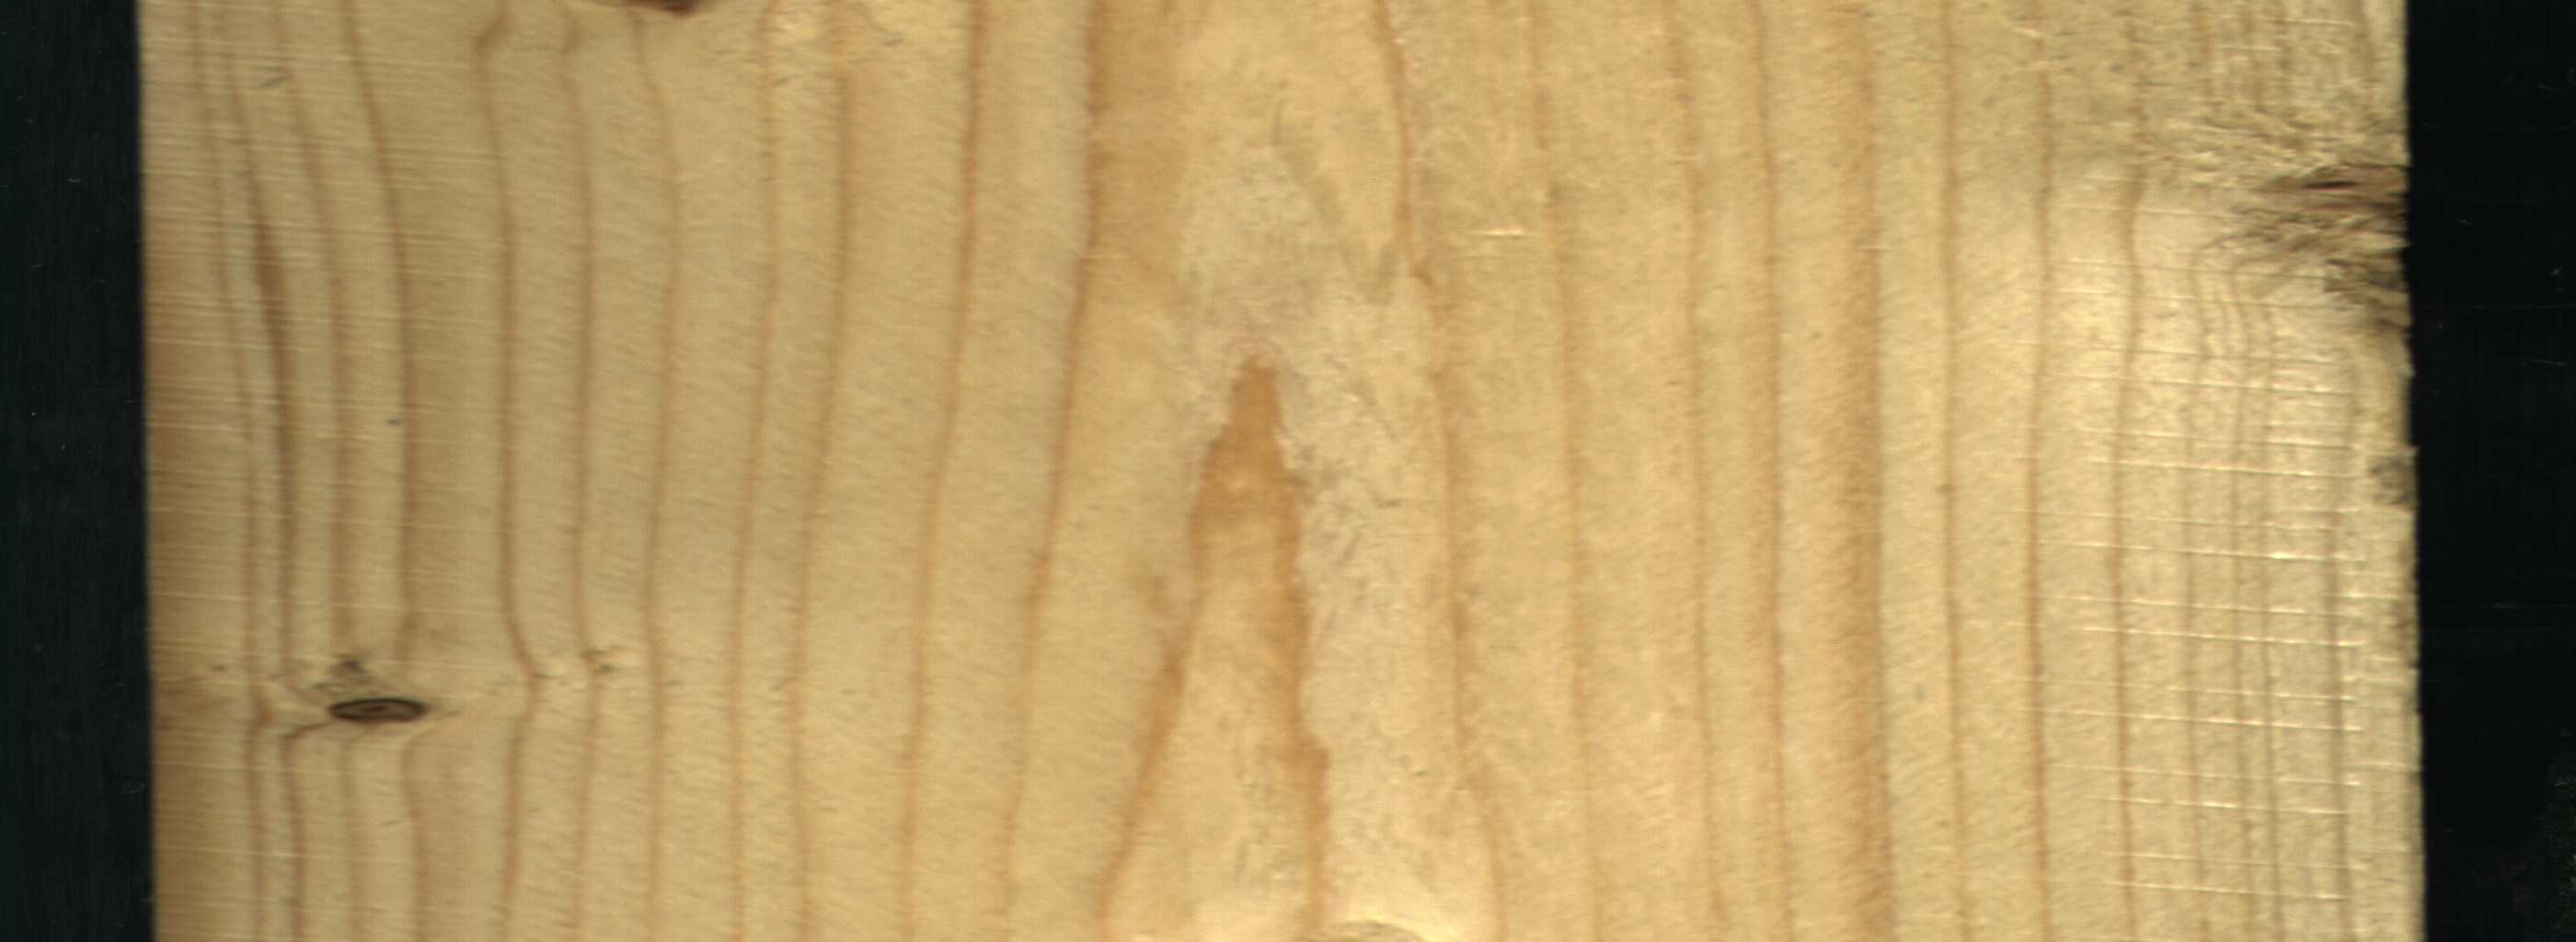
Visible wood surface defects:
Dead_Knot
Live_Knot
Live_Knot